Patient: sex M, age 52
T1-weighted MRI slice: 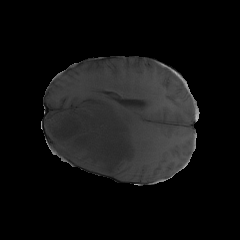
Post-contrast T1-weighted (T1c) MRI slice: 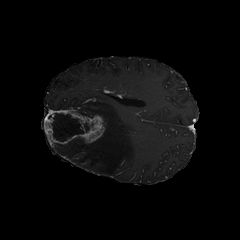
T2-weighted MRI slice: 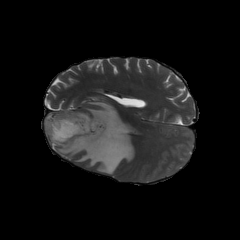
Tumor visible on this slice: yes
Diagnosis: Glioblastoma, IDH-wildtype
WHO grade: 4